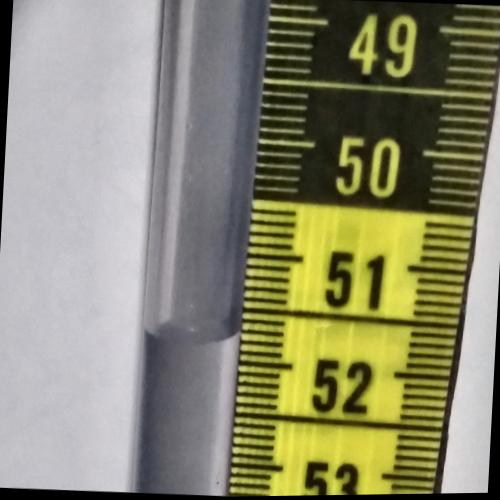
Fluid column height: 51.8 cm